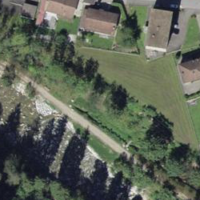
EUNIS habitat code: 24
Species observed at this site:
Cinclus cinclus